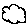
Label: cloud